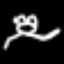
Label: frog